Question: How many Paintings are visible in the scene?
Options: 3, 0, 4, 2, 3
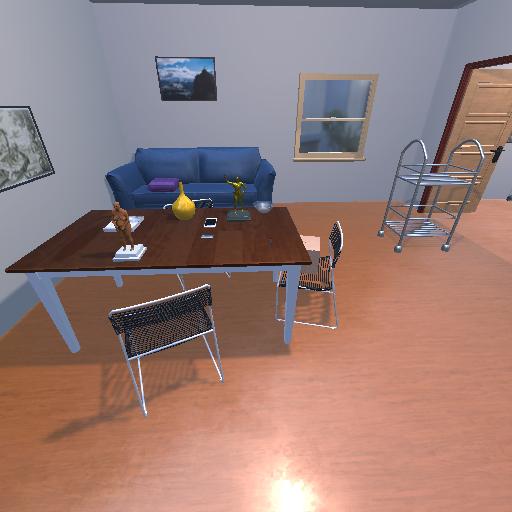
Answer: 3